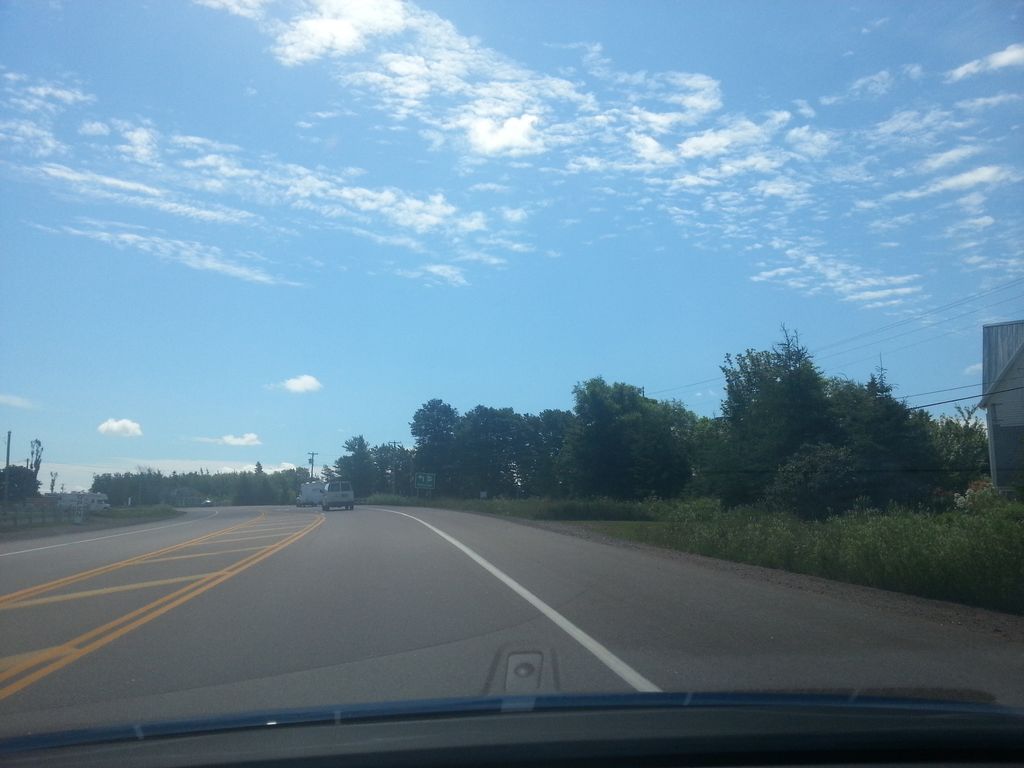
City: charlottetown